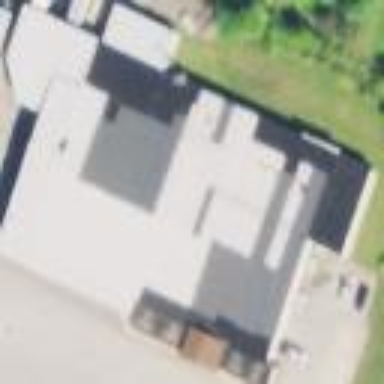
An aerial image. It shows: Building.